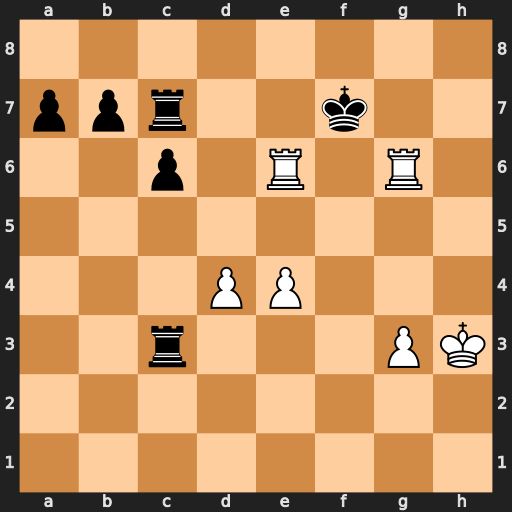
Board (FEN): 8/ppr2k2/2p1R1R1/8/3PP3/2r3PK/8/8
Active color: w
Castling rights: -
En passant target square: -
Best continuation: Ref6+ Ke8 Rg8+